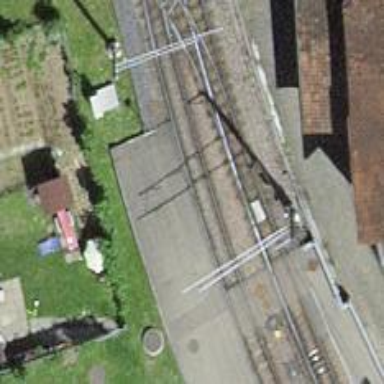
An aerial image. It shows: Tram railway with one track and electrified by contact line.